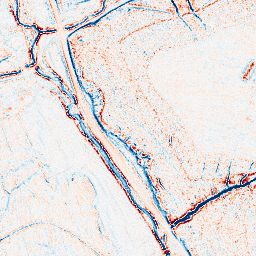
Category: edge_preserving
Decomposition family: anisotropic_diffusion
Decomposition parameters: iterations: 20
kappa: 10
gamma: 0.05
Upsampling method: sinc_blackman
Upsampling parameters: scale: 2
kernel_size: 16
Upsampling scale: 2